Interaction volume radius: 5 \u00c5
Interaction volume height: 15 \u00c5
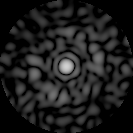
Disorder parameter: 0.8648